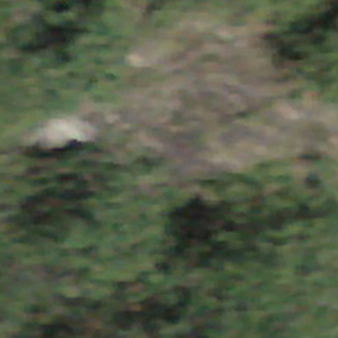
Label: other